Field crop: maize
Growth stage: 1
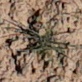
Species: lolium